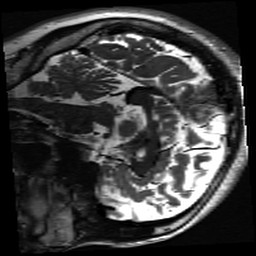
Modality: inplaneT2
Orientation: sagittal